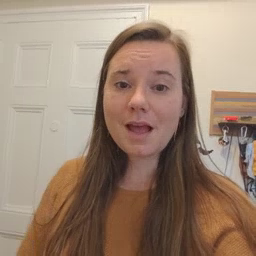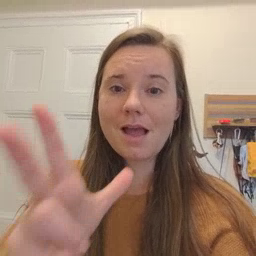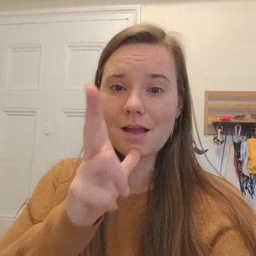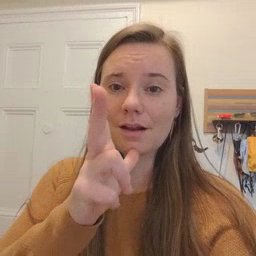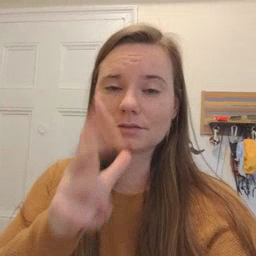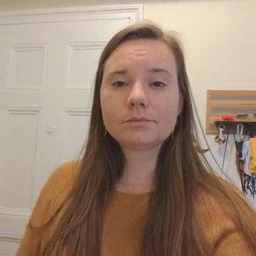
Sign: hen